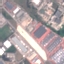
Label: Industrial